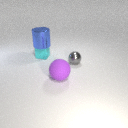
large blue metal cylinder above small cyan rubber cube